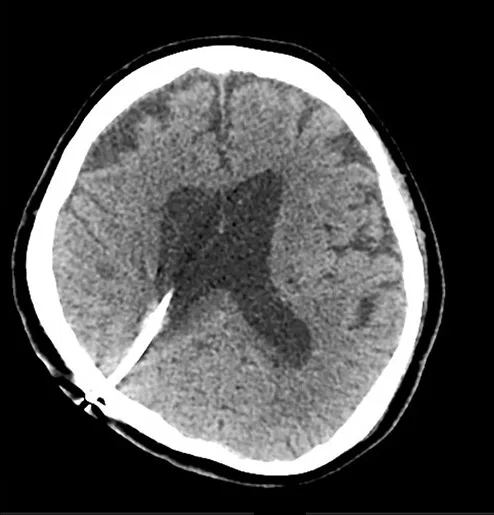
CT scan performed 41 days after shunt revision, showing resolution of the periventricular cyst.
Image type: radiology (ct)